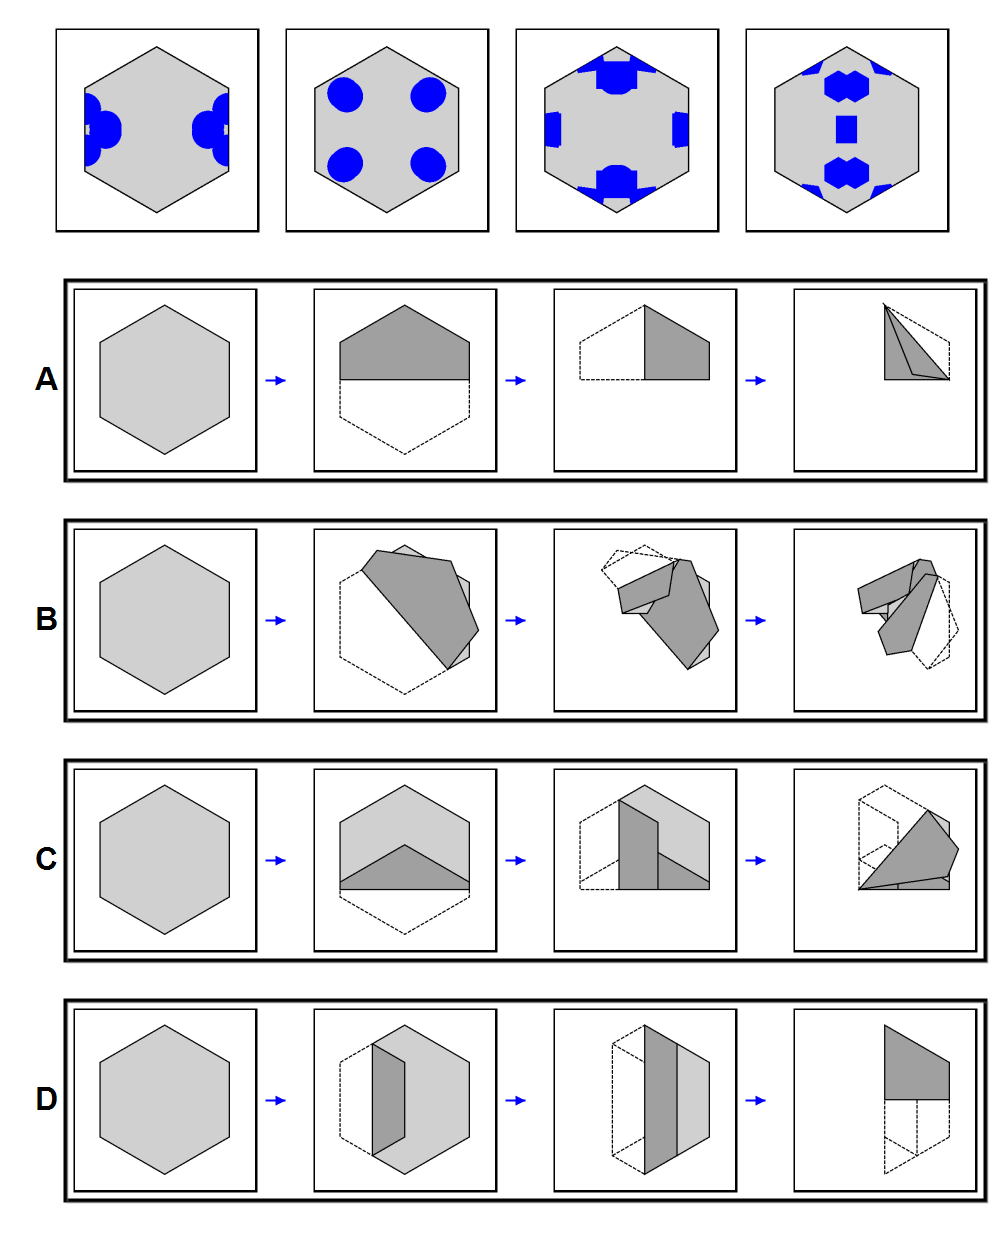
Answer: A